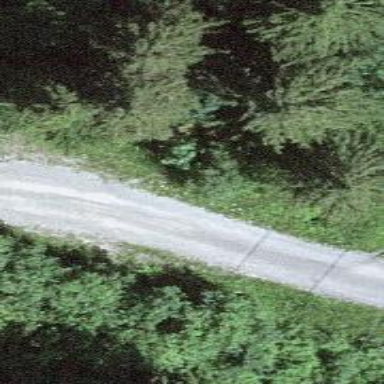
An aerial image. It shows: Unclassified road with grade1 track type.